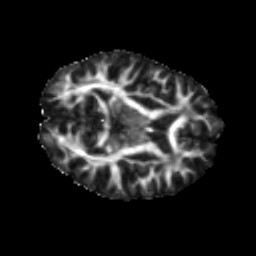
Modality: FA
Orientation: axial
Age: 22
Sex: female
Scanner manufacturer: ge
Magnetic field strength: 3 T
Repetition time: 7.8 s
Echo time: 0.0606 s